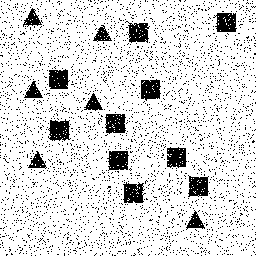
Squares: 10
Triangles: 6
Stars: 0
Total shapes: 16